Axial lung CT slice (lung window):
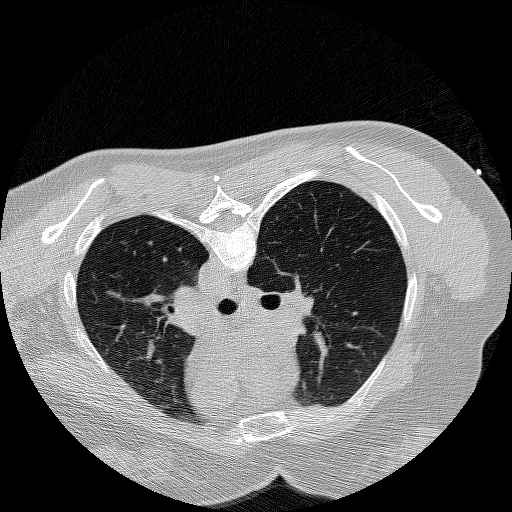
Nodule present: no